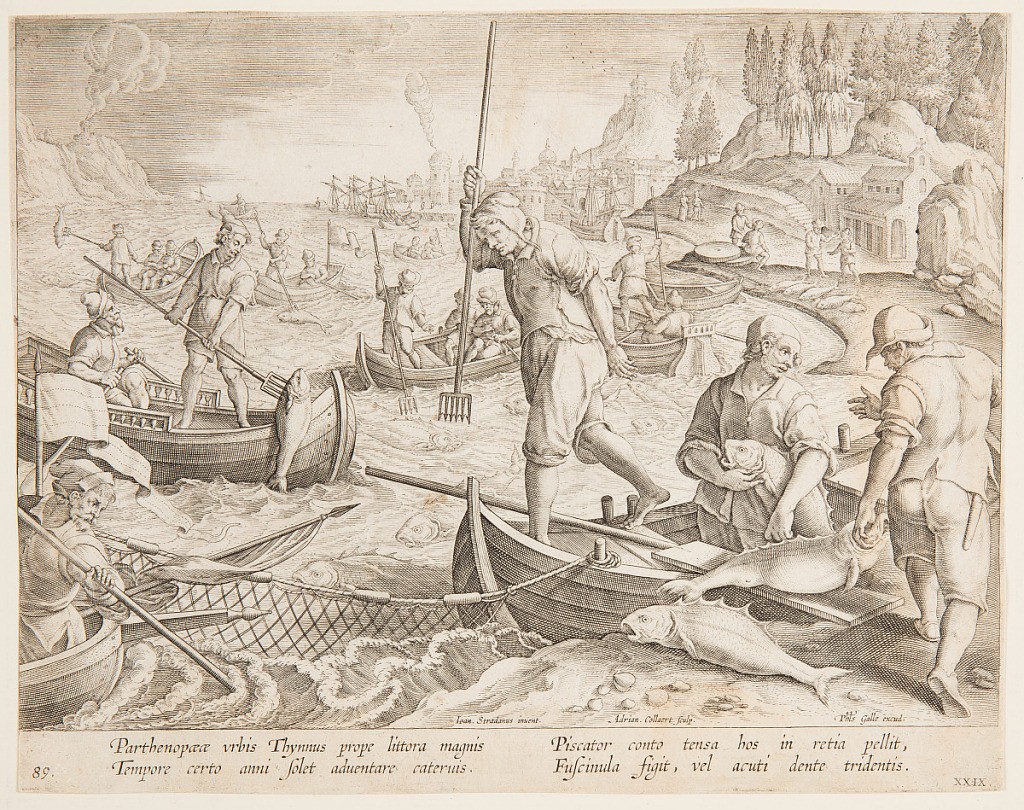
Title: Tuna fishing
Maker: Jan van der Straet, called Stradanus, Flemish, 1523–1605
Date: ca. 1596 or after
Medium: Black ink on paper
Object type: Print
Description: Horizontal rectangle. Fishermen in open boats spread their net in the foreground, and spear the fish caught in it. Harbor with ships in the background at right. At left center: "Ioan. Stradanus invent."; right of center: "Adrian. Collaert Sculp."; lower right: "Phls Galle excud." Below: "PARTHENO PAEAE URBIS THYMNUS."